Field crop: tomato
Growth stage: 2
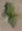
Species: solanum